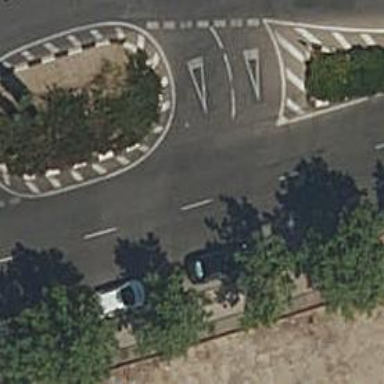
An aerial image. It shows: Tertiary road with shared lane for cyclists.